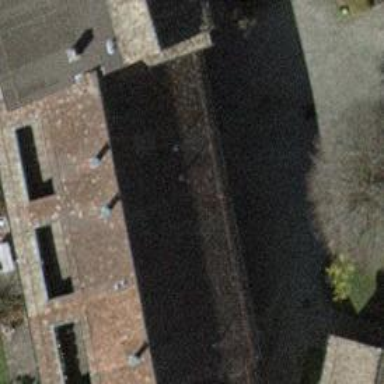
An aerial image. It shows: Building with pitched roof.